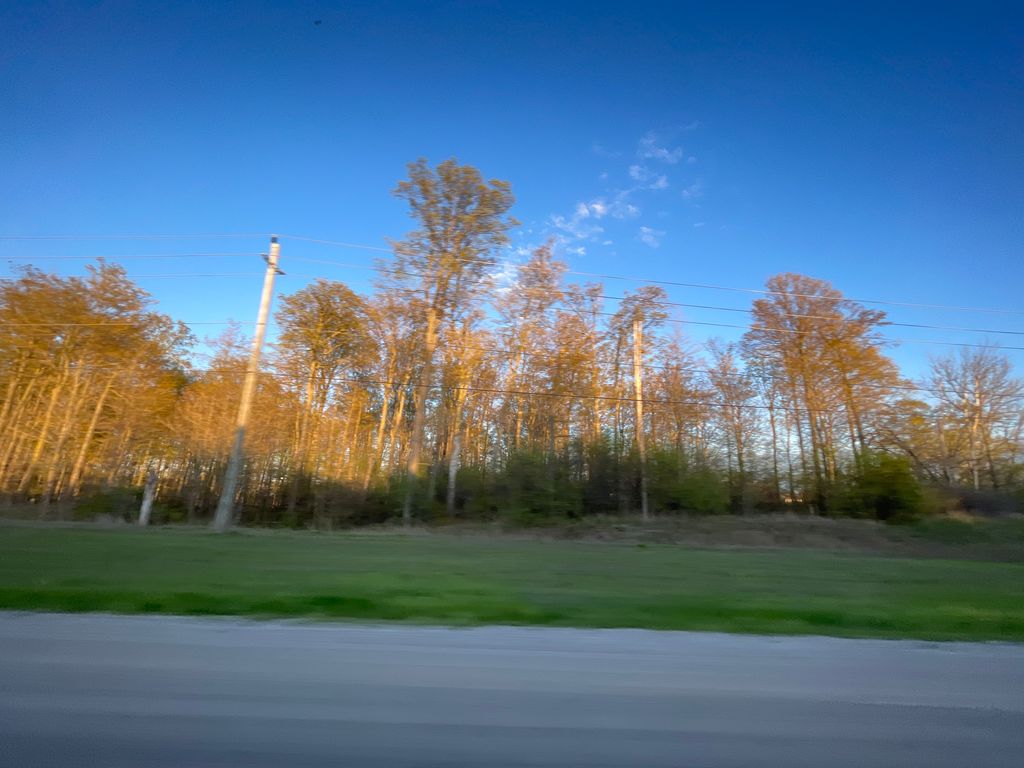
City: kitchener-waterloo